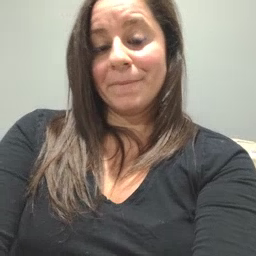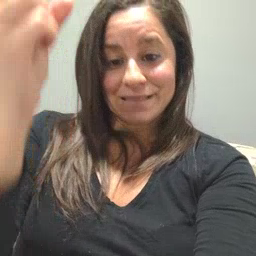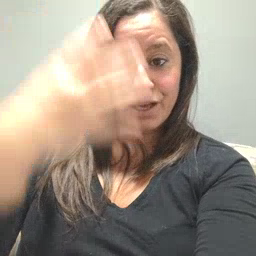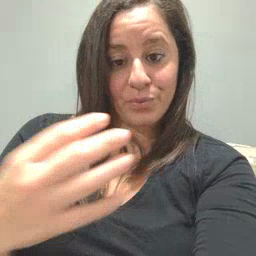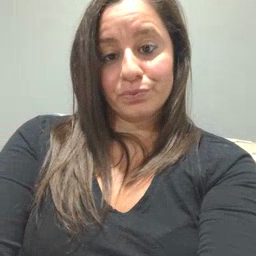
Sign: shower